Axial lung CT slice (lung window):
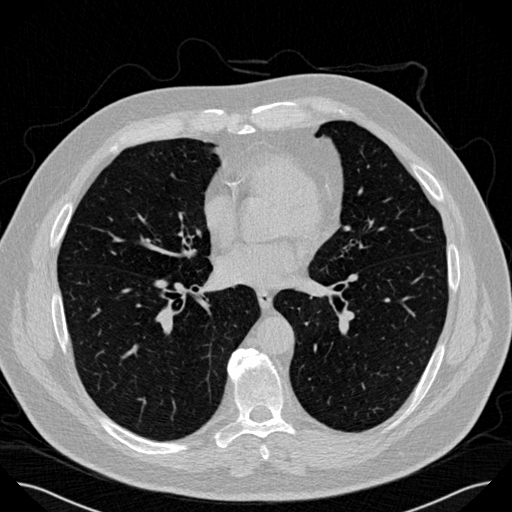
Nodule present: no